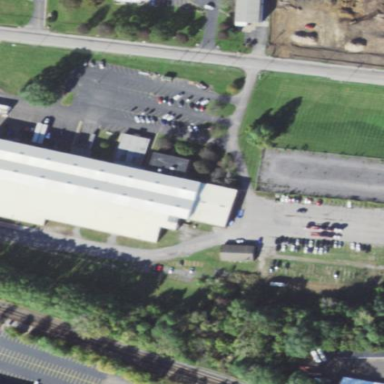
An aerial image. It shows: Commercial building.